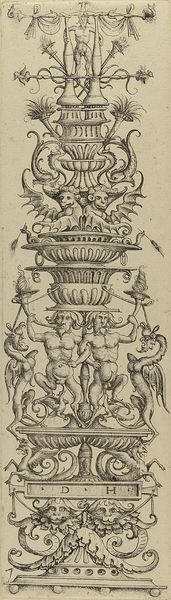
Titel: Aufsteigendes Grotesken-Ornament
Künstler: Daniel Hopfer
Standort: Hamburg
Institution: Museum für Kunst und Gewerbe Hamburg
Schlagwörter: flügel, mann, nackt, männer, renaissance, turm, engel, papier, grafik, graphik, inschrift, dekor, verzierung, hoch, fotografie, photographie, druckgraphik, druckgrafik, radierung, buchstaben, teufel, fabelwesen, fresken, hochkant, ungeheuer, drachen, drache, kandelaber, monster, unterwelt, groteske, miniaturen, sizze, faune, buchmalerei, fabeltier, fabeltiere, satyrn, gerippt, zwitterwesen, monstrum, reproduktionen, silene, ?, druckerzeugnisse, ornamentstich, vorlageblätter